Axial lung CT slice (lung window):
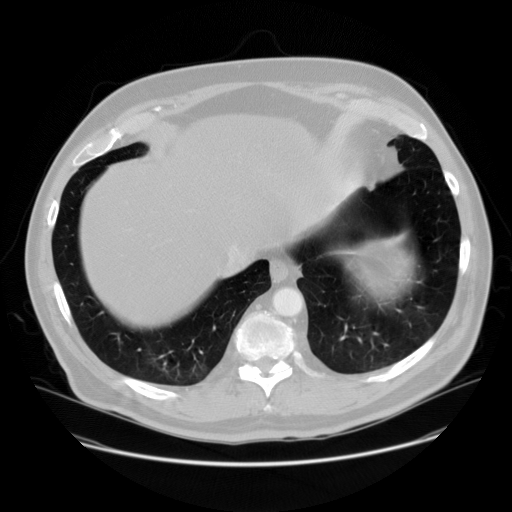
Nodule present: no